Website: home-depot
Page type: payment
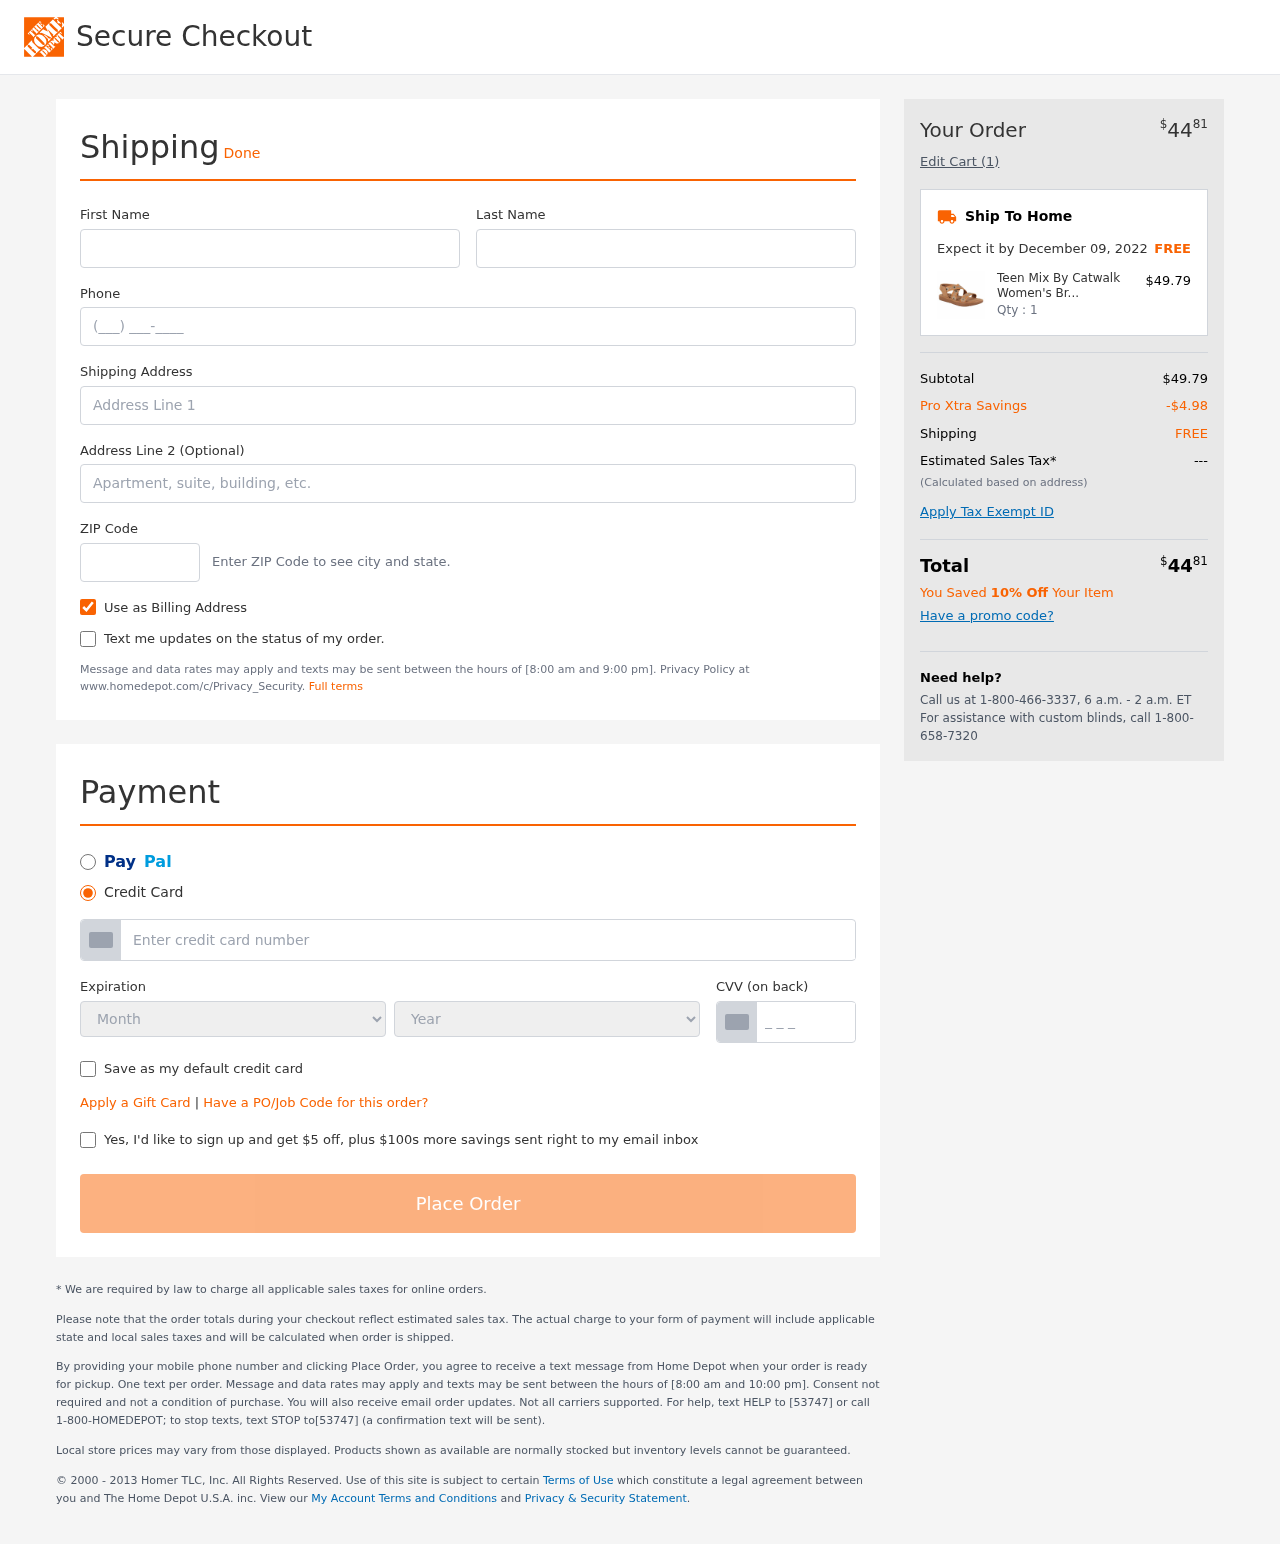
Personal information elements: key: PII_CARD_CVV
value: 6151
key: PII_CARD_EXPIRY_MONTH
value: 09
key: PII_CARD_EXPIRY_YEAR
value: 28
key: PII_CARD_NUMBER
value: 3497 5562 8269 473
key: PII_FIRSTNAME
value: Laurie
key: PII_LASTNAME
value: Stevenson
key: PII_PHONE
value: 5256827398
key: PII_POSTCODE
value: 24108
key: PII_STREET
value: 737 Ebony Route Suite 677
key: PII_STREET2
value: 7601 Jones Harbors
Product elements: key: PRODUCT1_NAME
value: Teen Mix By Catwalk Women's Brown Footwear-4 UK (36 EU) (6 US) (TM4262BR_A)
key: PRODUCT1_PRICE
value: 49.79
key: PRODUCT1_QUANTITY
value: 1
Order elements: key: ORDER_TOTAL
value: $4481
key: ORDER_NUM_ITEMS
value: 1
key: ORDER_DELIVERY_DATE
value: December 09, 2022
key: ORDER_SUBTOTAL
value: $49.79
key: ORDER_DISCOUNT
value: -$4.98
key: ORDER_SHIPPING_COST
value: FREE